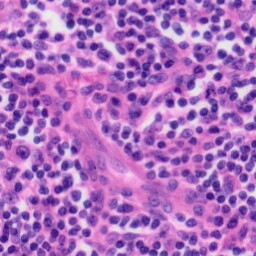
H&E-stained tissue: Tonsil